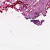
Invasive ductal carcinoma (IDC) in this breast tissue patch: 0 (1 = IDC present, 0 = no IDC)